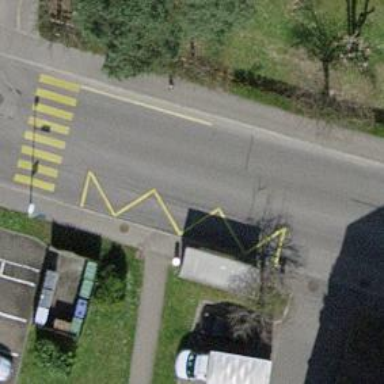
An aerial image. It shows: Bus stop with shelter. It is platform for public transport.